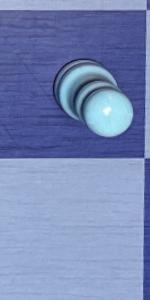
Label: Empty